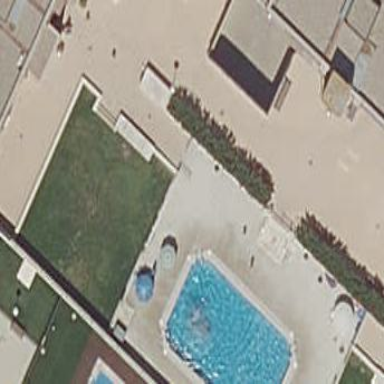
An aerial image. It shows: Swimming pool located in leisure land.